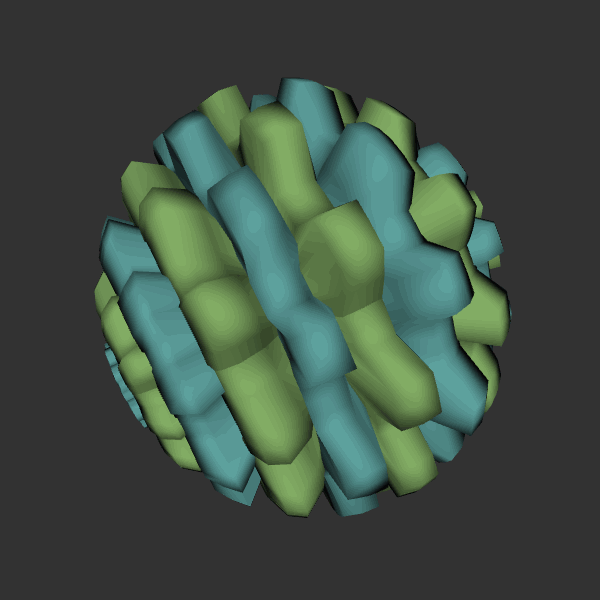
Background: dark